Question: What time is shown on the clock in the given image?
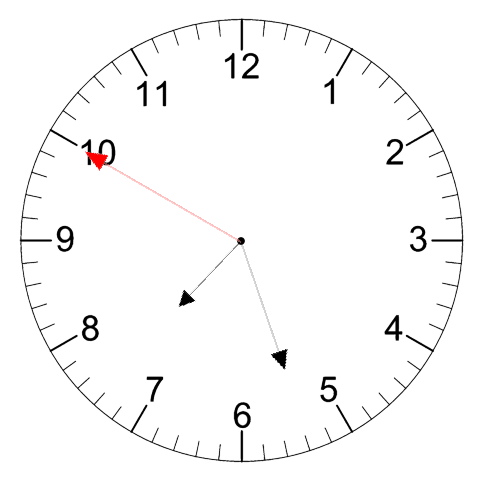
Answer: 07:26:50